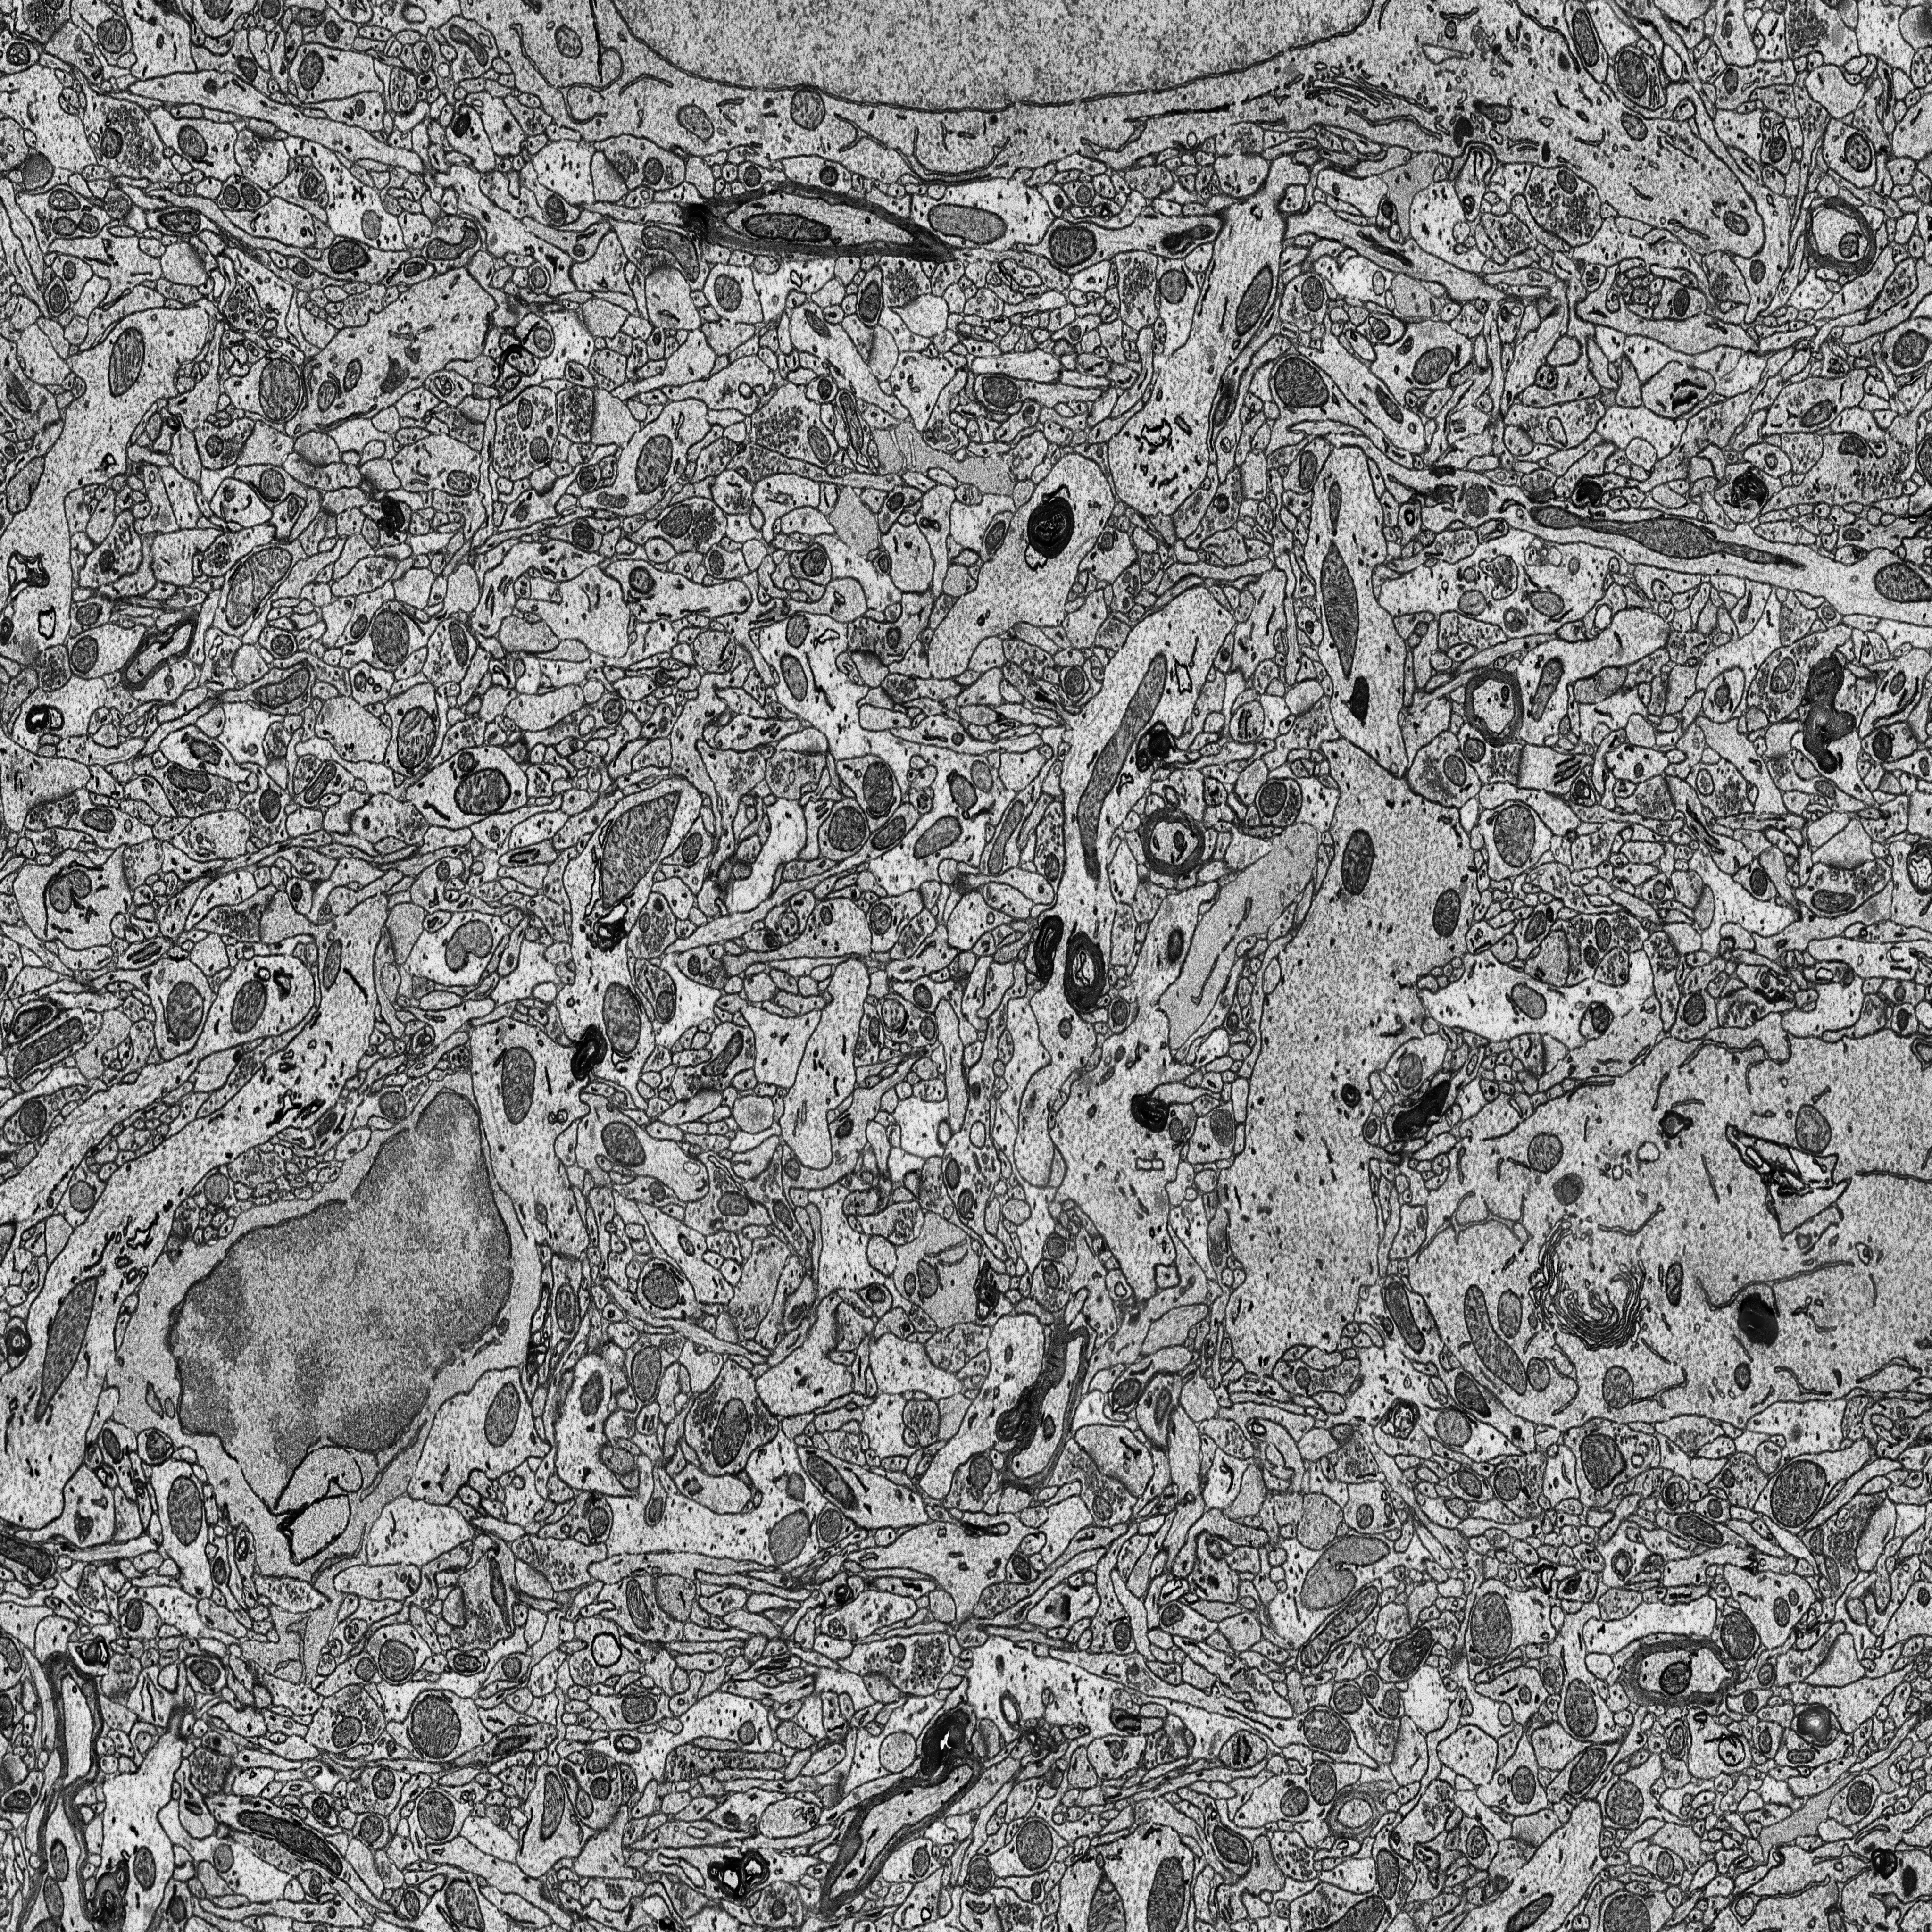
Electron microscopy slice of rat cortex tissue
Slice depth (z): 103
Mitochondria instances in slice: 384